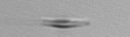
Label: pennate